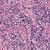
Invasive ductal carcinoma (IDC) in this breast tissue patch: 1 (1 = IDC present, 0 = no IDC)